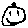
Label: smiley face